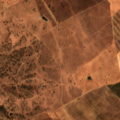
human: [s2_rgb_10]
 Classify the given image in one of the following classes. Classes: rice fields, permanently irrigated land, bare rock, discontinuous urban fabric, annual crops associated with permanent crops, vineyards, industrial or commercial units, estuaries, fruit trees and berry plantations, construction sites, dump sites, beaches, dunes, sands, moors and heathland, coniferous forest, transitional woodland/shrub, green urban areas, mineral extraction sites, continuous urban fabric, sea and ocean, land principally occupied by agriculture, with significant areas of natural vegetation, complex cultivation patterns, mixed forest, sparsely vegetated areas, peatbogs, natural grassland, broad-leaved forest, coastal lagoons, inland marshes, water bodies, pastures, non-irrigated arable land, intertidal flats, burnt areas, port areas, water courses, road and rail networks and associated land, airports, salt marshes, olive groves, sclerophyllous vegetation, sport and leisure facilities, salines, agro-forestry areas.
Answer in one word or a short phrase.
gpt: non-irrigated arable land, agro-forestry areas, transitional woodland/shrub